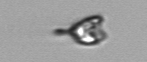
Label: Pyramimonas_longicauda